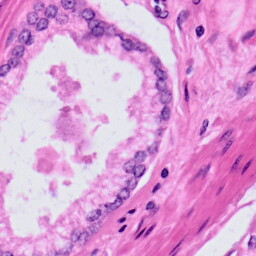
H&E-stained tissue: Prostate